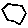
Label: hexagon